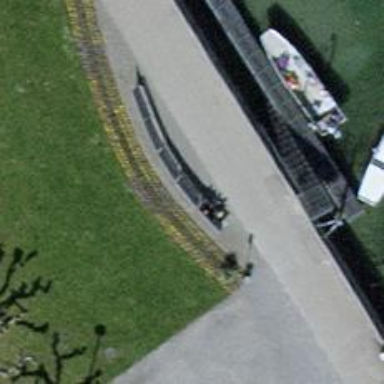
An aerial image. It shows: Brown bench in the vicinity.